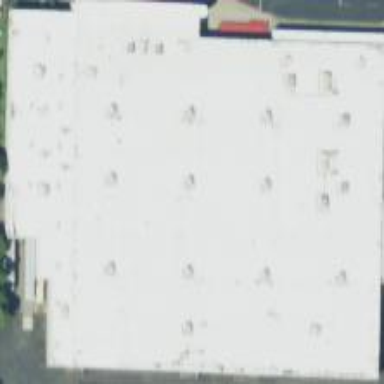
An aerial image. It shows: Department store building.